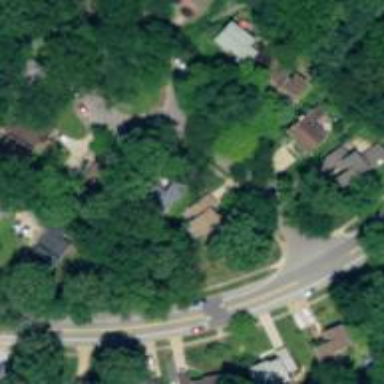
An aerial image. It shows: Residential road with sidewalk on the left.